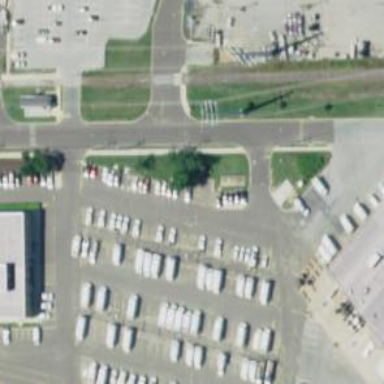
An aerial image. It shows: Unclassified road with sidewalk on the left.